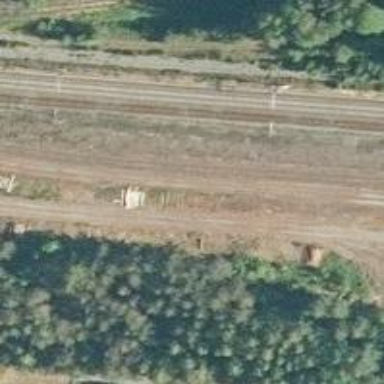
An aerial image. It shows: Railway yard.